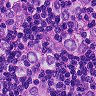
Metastatic tissue present: yes